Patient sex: M
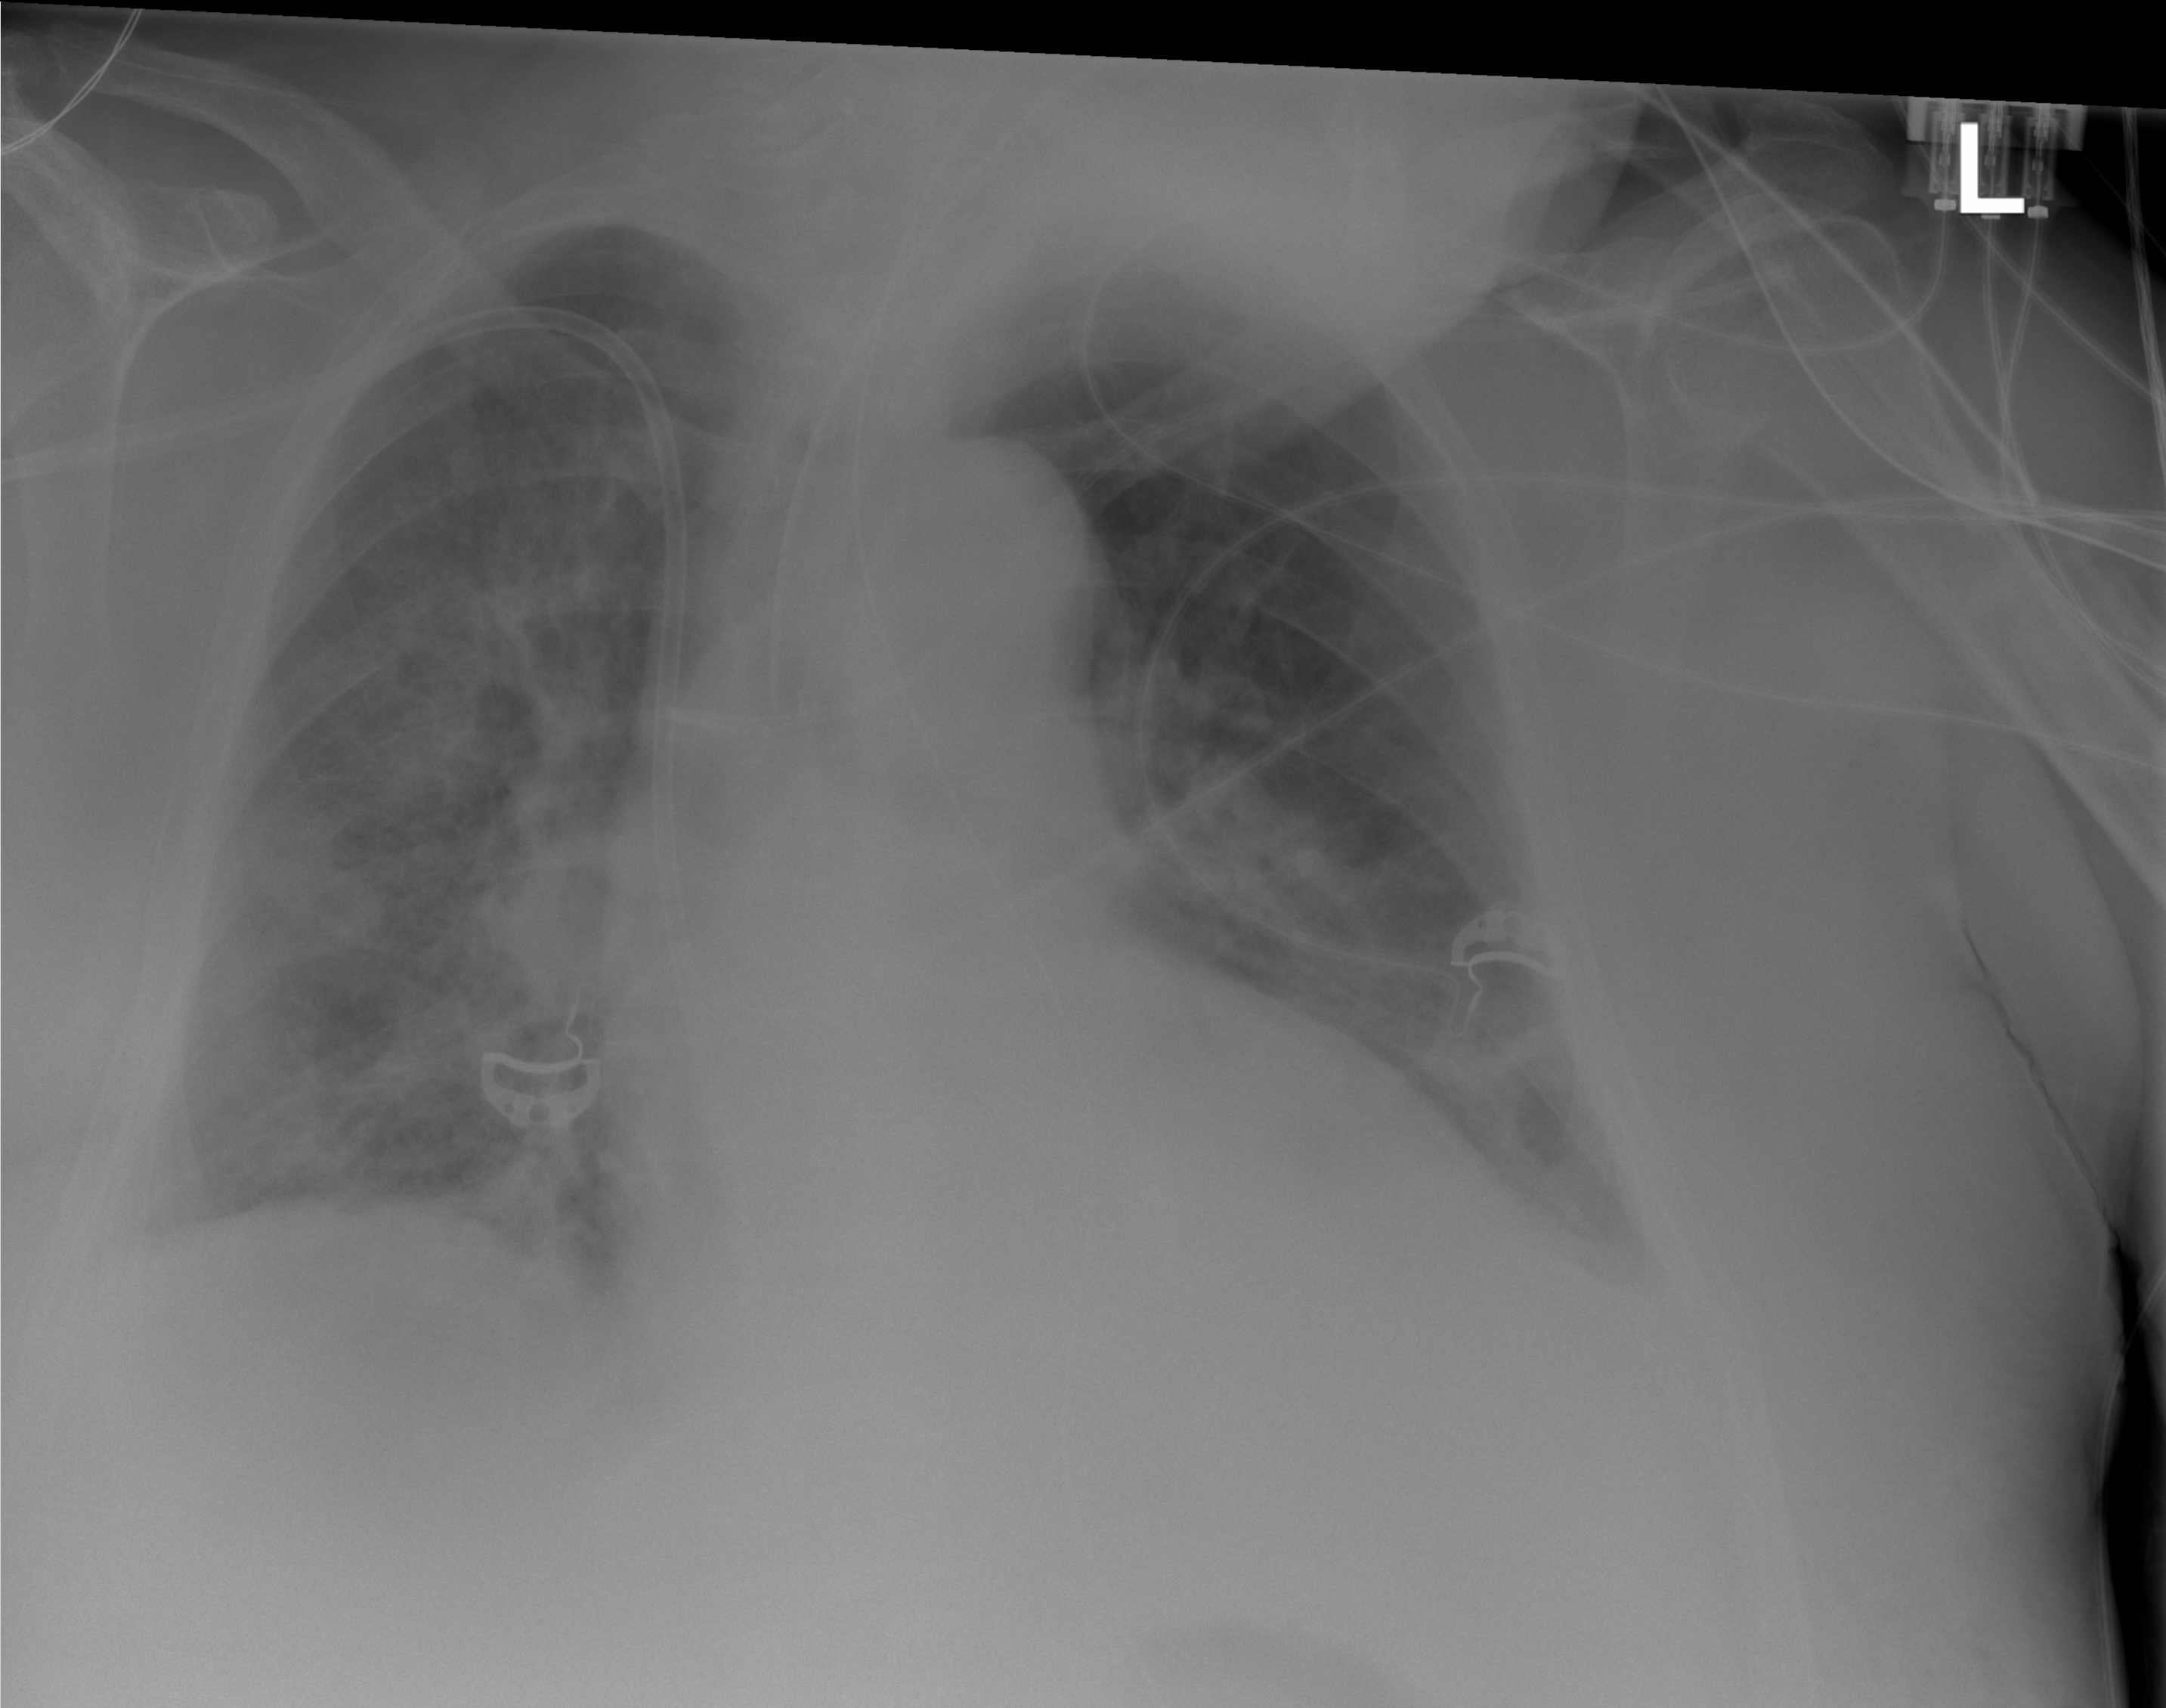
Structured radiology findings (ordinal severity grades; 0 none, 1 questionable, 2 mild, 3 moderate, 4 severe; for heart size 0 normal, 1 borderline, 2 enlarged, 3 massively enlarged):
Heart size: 2
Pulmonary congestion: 2
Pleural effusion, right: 2
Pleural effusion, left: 2
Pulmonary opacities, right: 4
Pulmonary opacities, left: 3
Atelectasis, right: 2
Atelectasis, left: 2